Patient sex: M
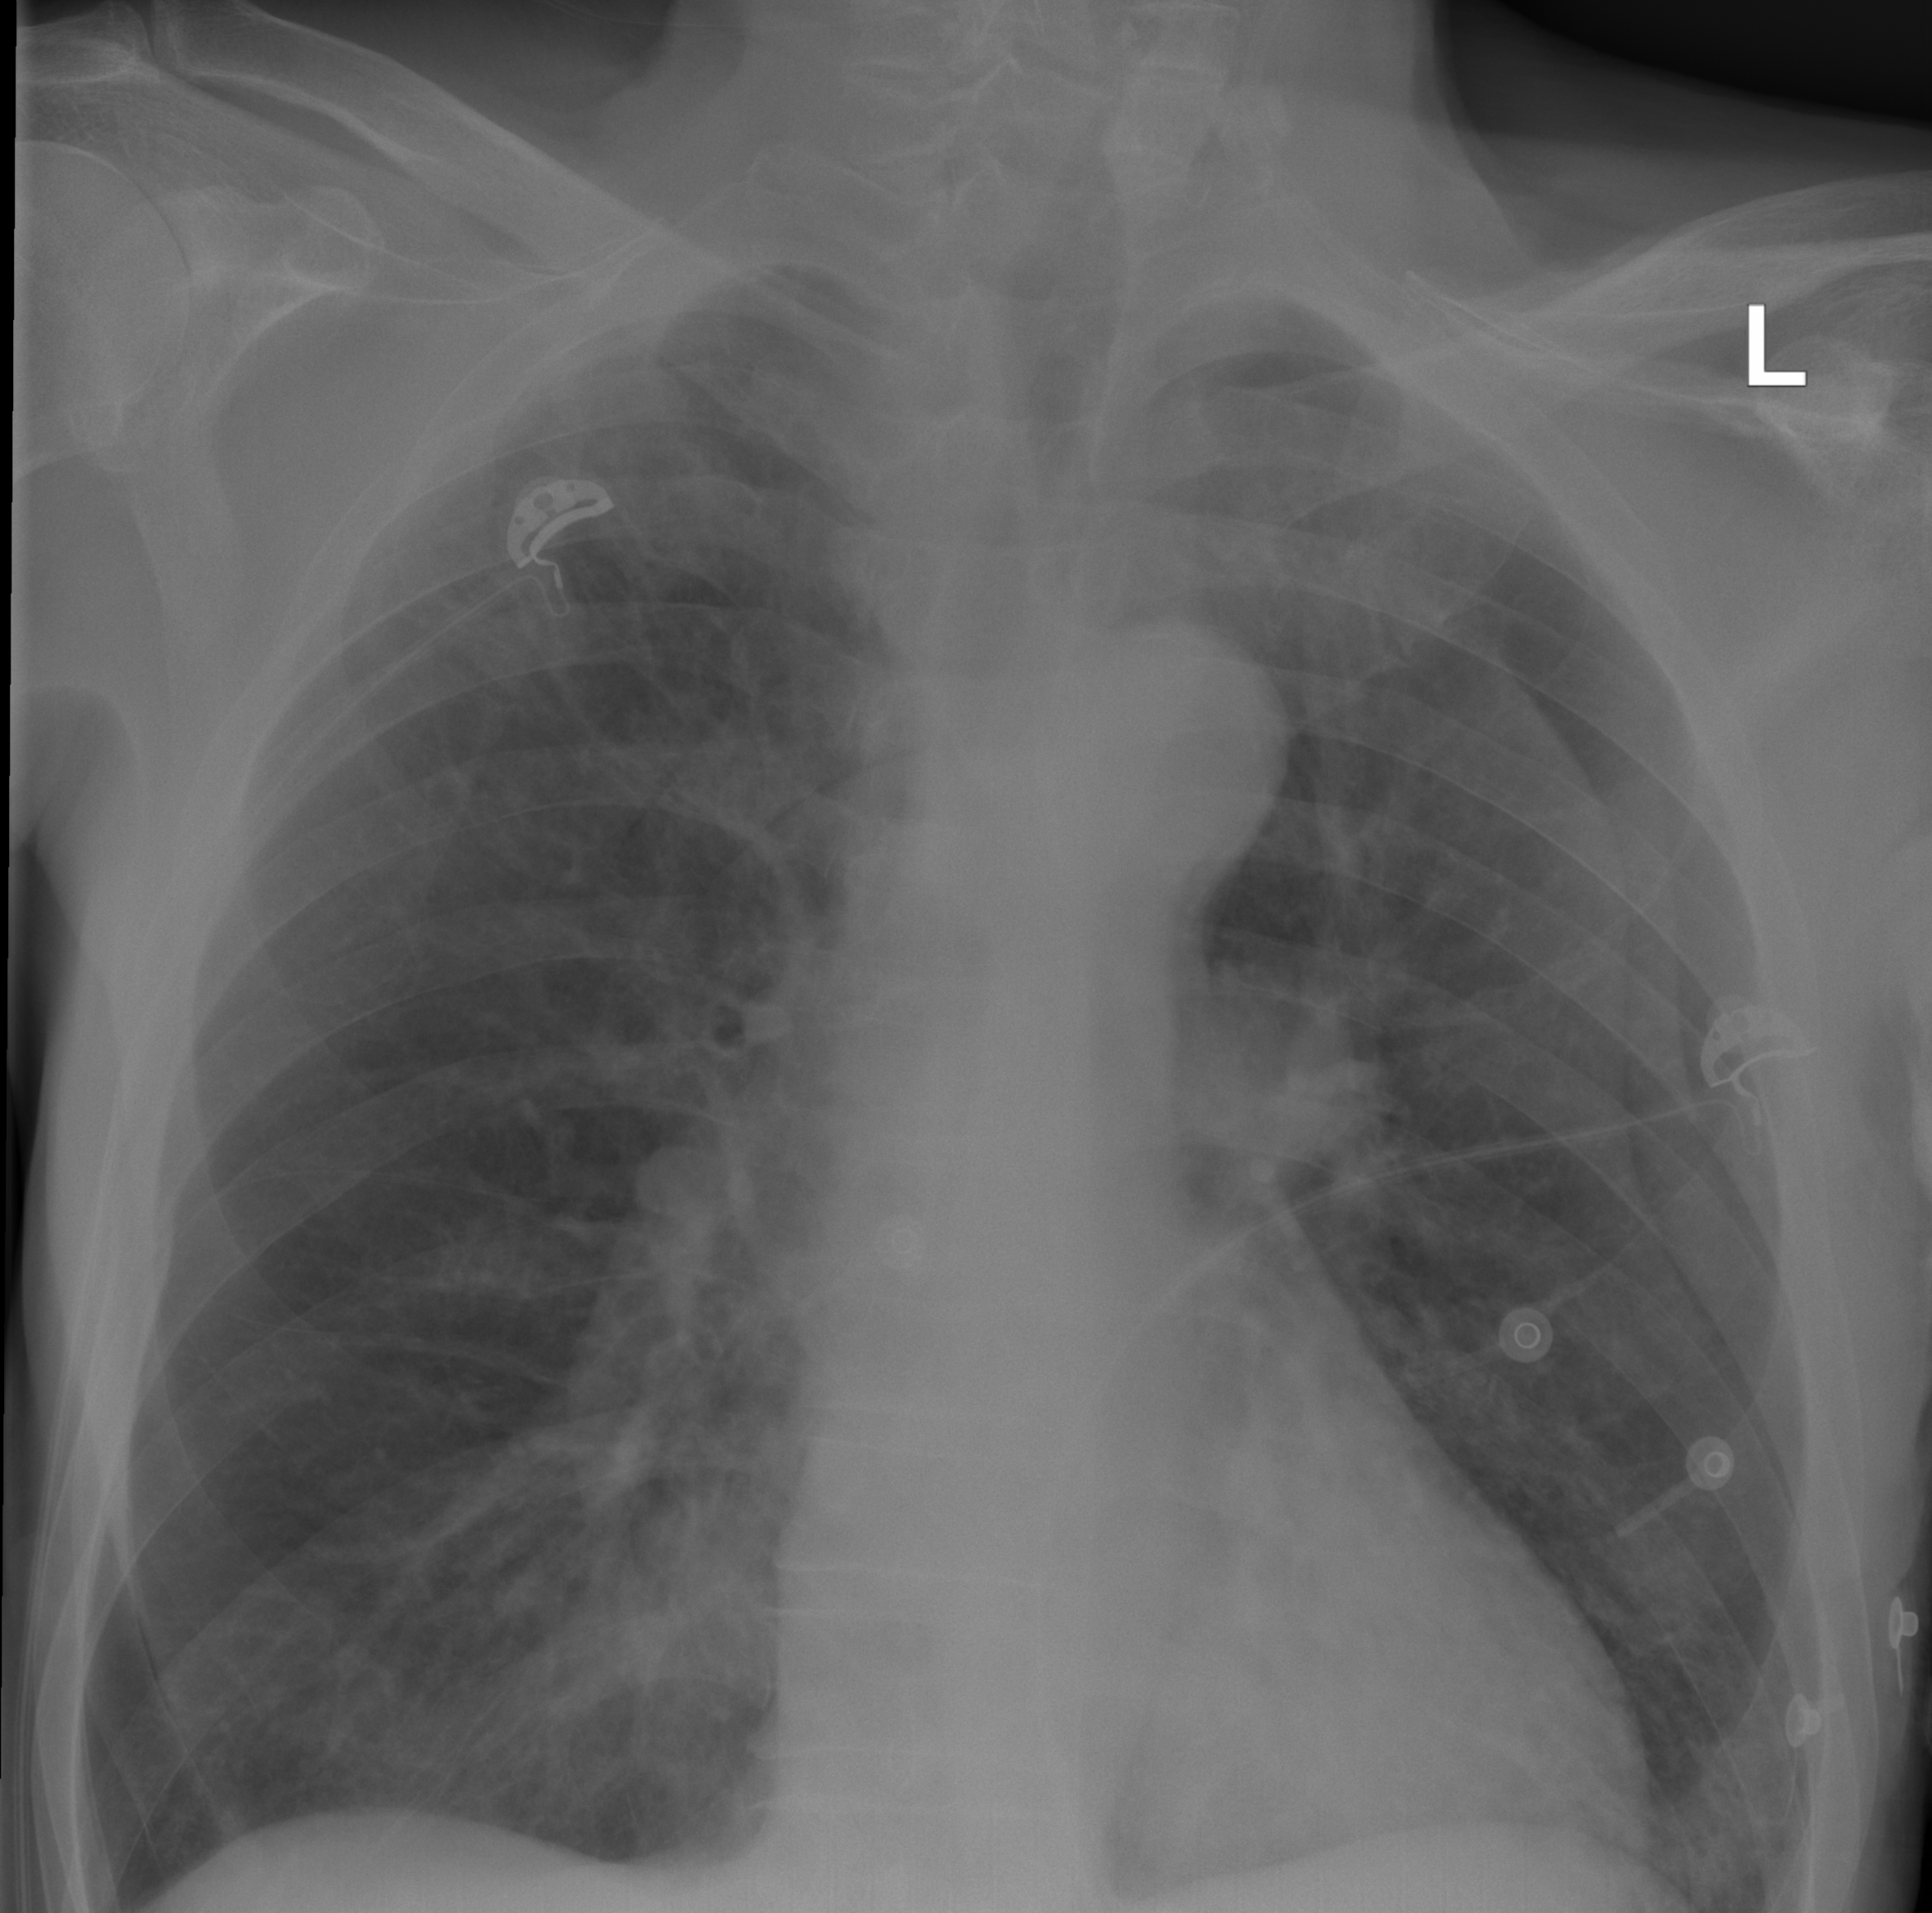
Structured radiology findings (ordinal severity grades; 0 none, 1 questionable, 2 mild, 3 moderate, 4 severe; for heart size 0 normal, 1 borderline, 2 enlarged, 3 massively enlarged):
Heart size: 0
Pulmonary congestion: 0
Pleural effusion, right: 0
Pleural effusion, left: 2
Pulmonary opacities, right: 0
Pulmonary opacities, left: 0
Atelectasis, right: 0
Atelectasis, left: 0